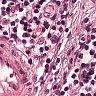
Metastatic tissue present: no